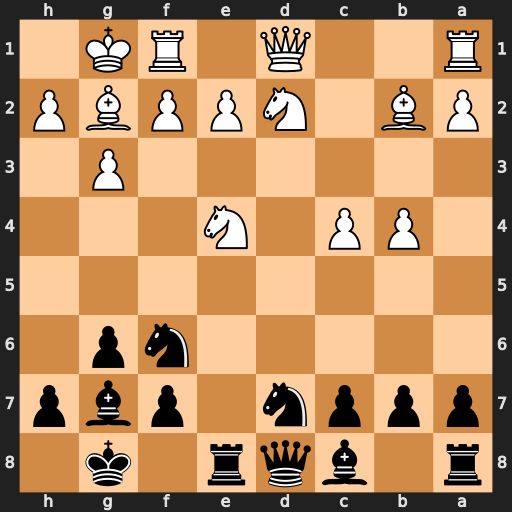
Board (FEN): r1bqr1k1/pppn1pbp/5np1/8/1PP1N3/6P1/PB1NPPBP/R2Q1RK1
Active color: b
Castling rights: -
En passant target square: -
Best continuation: Nxe4 Bxg7 Nxd2 Qxd2 Kxg7